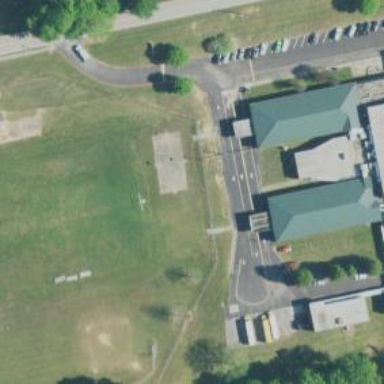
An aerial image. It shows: School.